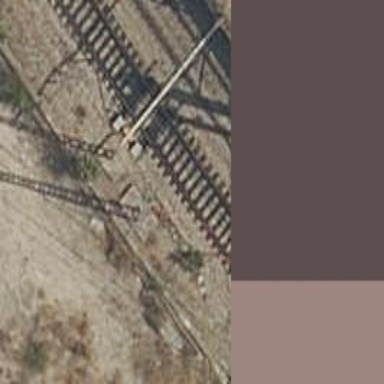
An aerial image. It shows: Railway with electrified contact lines.